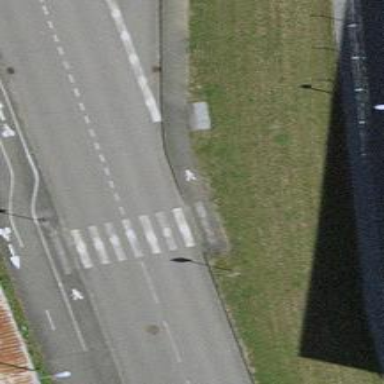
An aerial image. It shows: Uncontrolled zebra crossing on the road.